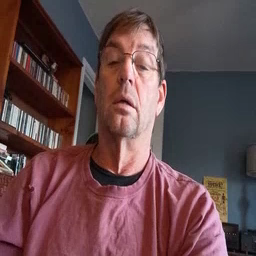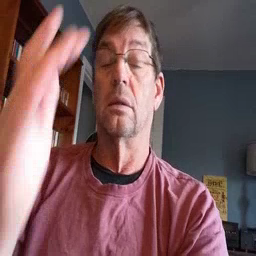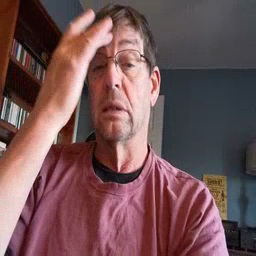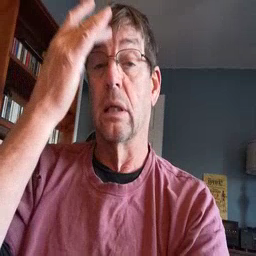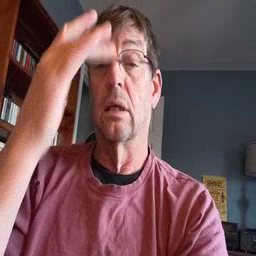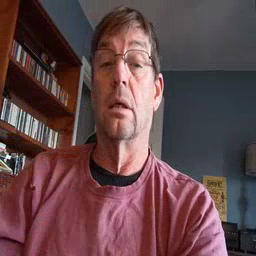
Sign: sick